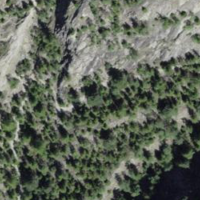
EUNIS habitat code: 48
Species observed at this site:
Dactylorhiza maculata
Saxifraga paniculata
Ichthyosaura alpestris
Sempervivum montanum